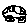
Label: car